Field crop: maize
Growth stage: 2
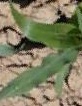
Species: maize